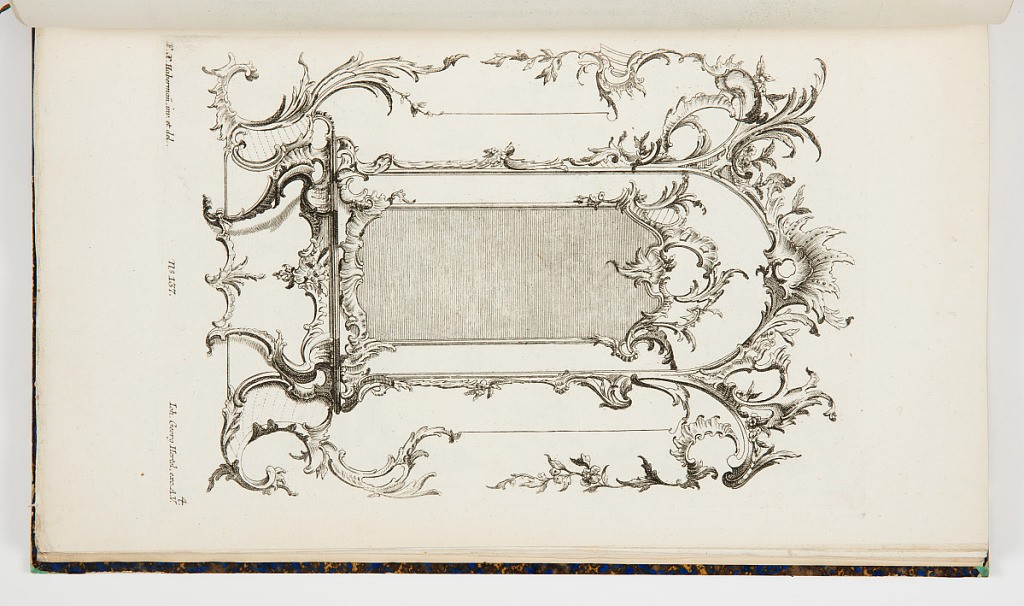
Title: Design for a Console Table and Mirror with Surrounding Ornamentation
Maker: Franz Xaver Habermann, German, 1721 – 1796
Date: mid- 18th century
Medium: Etching and engraving on off white laid paper
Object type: Print
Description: Design for a console table and mirror against a wall with richly carved/molded ornament of scrolls, rinceaux, and garlands. The plate is signed and numbered.